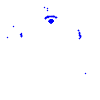
Particle: electron